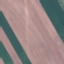
Label: AnnualCrop